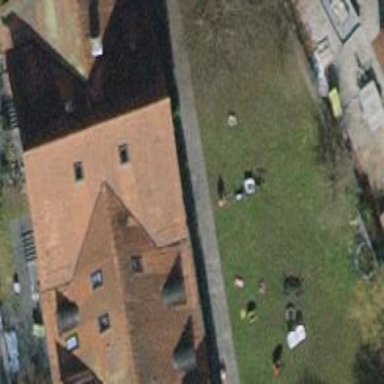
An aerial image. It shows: Picnic site popular for tourists.